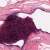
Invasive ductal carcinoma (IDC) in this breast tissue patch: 0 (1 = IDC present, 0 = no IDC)